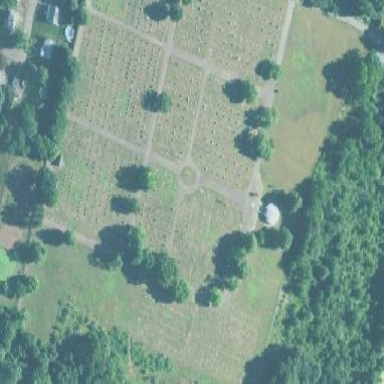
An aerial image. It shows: Cemetery.